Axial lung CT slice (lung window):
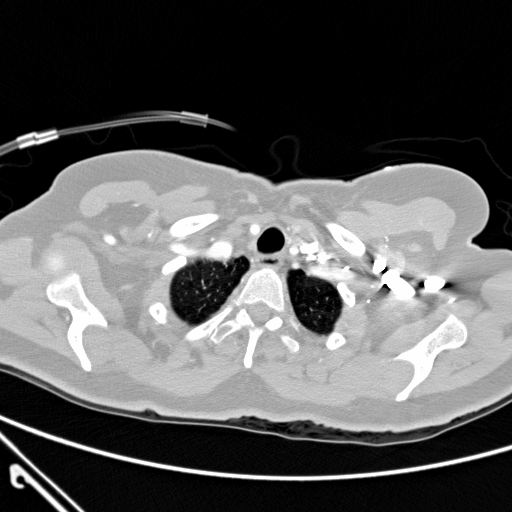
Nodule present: no